Field crop: maize
Growth stage: 1
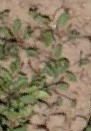
Species: convolvulus